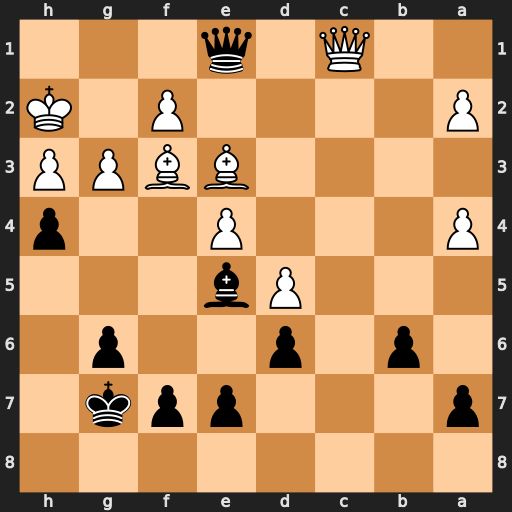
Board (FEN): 8/p3ppk1/1p1p2p1/3Pb3/P3P2p/4BBPP/P4P1K/2Q1q3
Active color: b
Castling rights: -
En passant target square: -
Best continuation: hxg3+ Kg2 gxf2 Bxf2 Qxc1